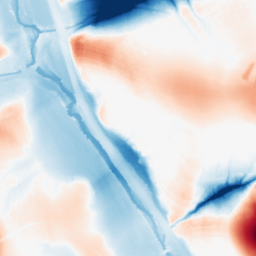
Category: morphological
Decomposition family: tophat_combined
Decomposition parameters: size: 50
Upsampling method: sinc_blackman
Upsampling parameters: scale: 4
kernel_size: 16
Upsampling scale: 4